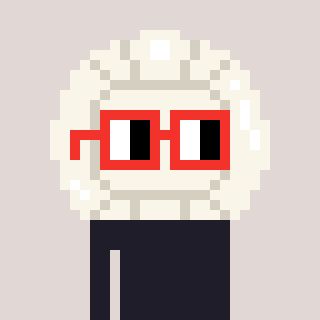
a pixel art character with square red glasses, a volleyball-shaped head and a hotbrown-colored body on a warm background